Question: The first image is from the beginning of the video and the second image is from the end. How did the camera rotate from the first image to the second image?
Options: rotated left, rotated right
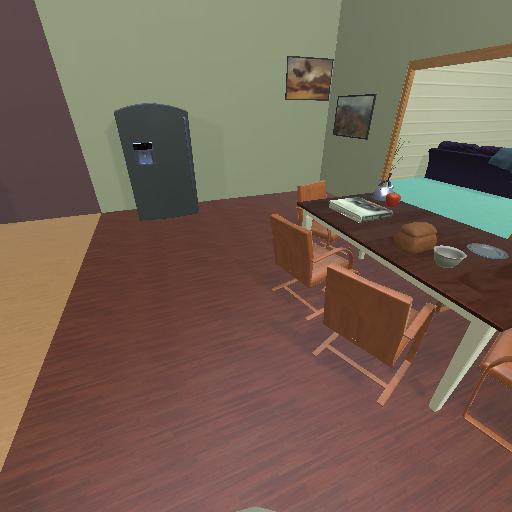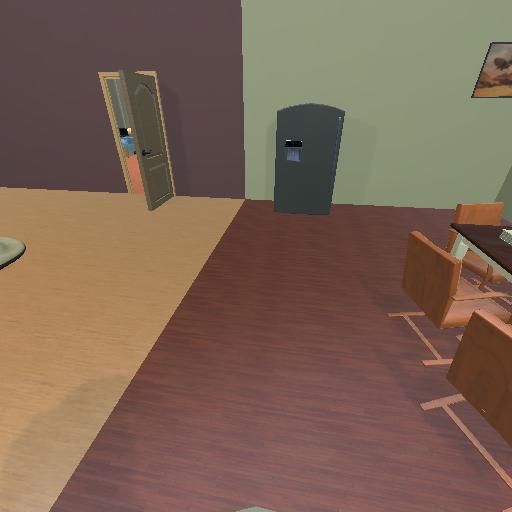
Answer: rotated left